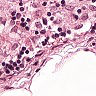
Metastatic tissue present: no